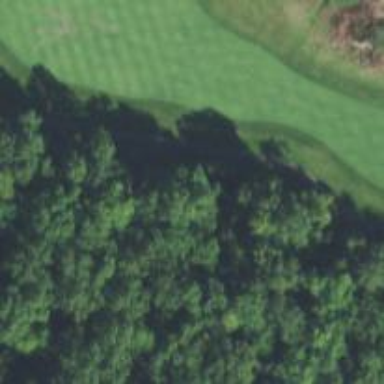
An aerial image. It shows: Path for both road and golf.